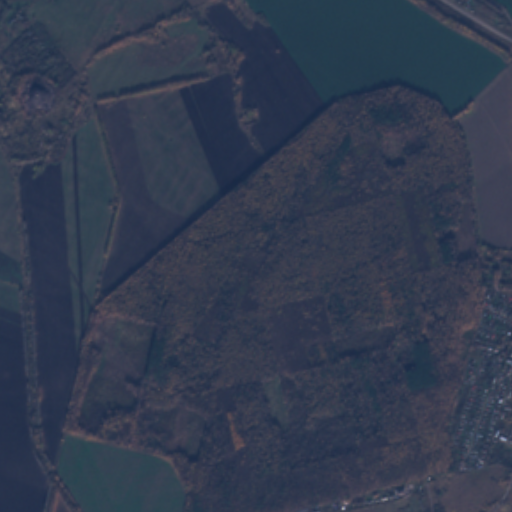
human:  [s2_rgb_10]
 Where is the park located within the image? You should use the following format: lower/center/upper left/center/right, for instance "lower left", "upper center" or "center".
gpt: The park is located in the center right of the image.
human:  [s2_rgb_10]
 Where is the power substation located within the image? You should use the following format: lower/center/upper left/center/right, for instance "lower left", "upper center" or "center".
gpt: The power substation is located in the lower right of the image.
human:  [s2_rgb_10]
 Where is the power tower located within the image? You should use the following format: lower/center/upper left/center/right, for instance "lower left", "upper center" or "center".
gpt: The power tower is located in the lower right of the image.
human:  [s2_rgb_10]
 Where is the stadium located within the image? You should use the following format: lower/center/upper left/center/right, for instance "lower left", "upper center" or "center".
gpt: The stadium is located in the lower right of the image.
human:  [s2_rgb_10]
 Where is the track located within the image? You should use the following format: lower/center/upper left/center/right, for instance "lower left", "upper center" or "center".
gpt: There is no track in the image.